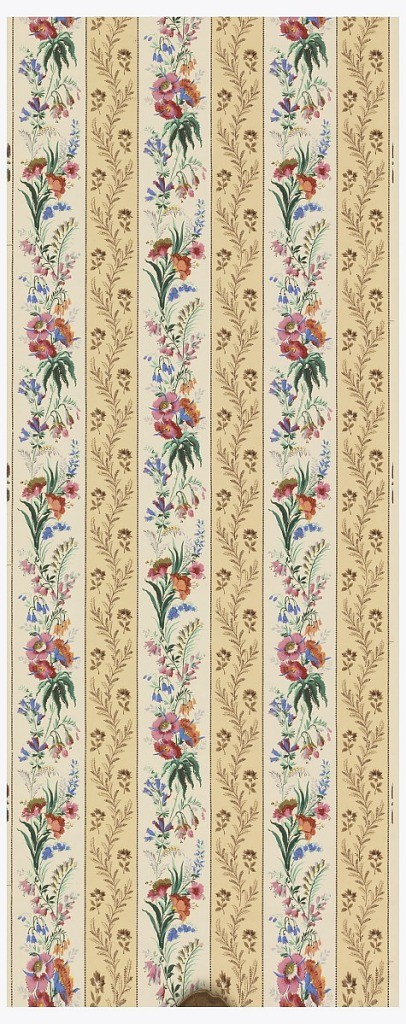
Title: Sidewall
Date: ca. 1870
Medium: Block-printed paper
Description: Wide cream-colored stripe with multi-colored flowers alternating with narrow tan stripe with ferns and floral motifs. Fine band of dentilling separating columns.